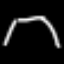
Label: octagon